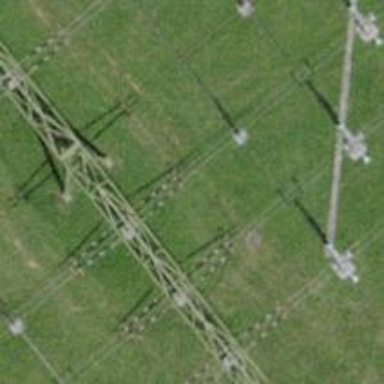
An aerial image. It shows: Insulator used in power equipment.